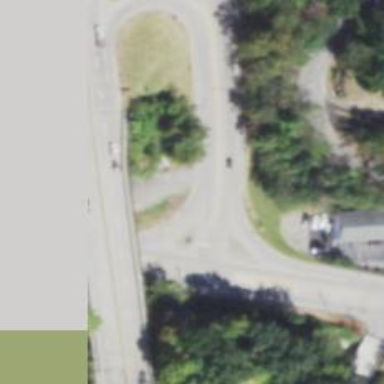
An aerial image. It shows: Asphalt trunk link road.